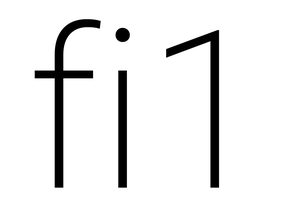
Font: Roboto_ExtraLight